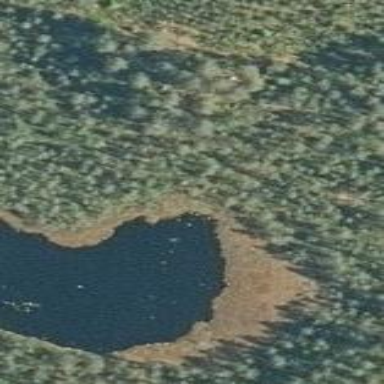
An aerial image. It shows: Pond surrounded by natural water.